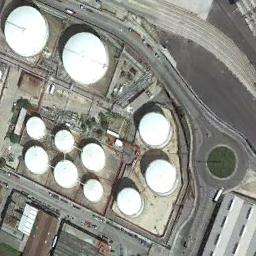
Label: storage_tank